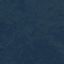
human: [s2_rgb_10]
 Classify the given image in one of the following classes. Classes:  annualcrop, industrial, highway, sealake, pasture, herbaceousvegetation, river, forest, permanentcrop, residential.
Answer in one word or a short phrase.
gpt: Forest